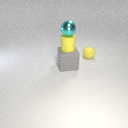
small cyan metal sphere above large gray rubber cube